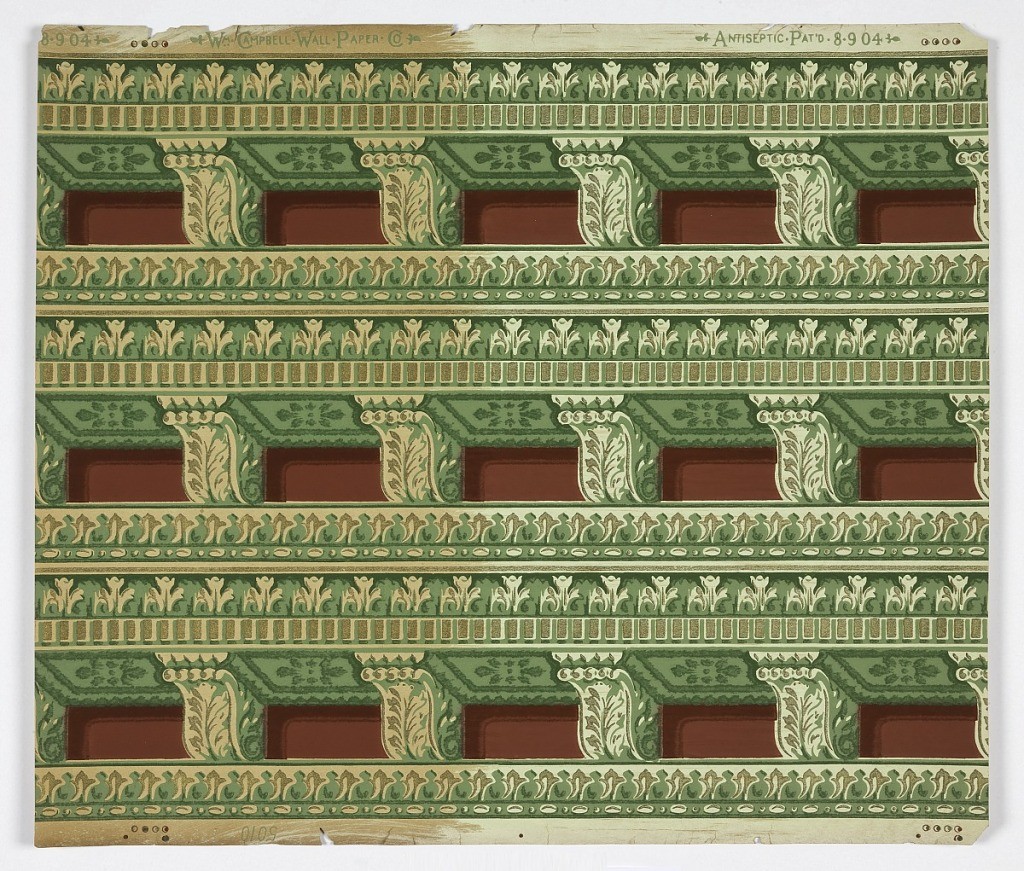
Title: Border
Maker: Wm. Campbell Wall Paper Company, 1872
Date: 1904–15
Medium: Machine-printed on paper
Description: Imitation architectural dentilling and molding in shades of green on maroon with metallic gold highlights.